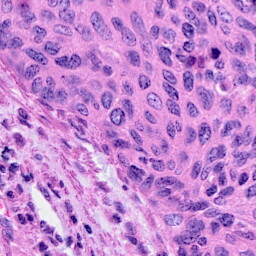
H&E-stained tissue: Cervix